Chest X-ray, PA view. Patient: 62 years old, sex M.
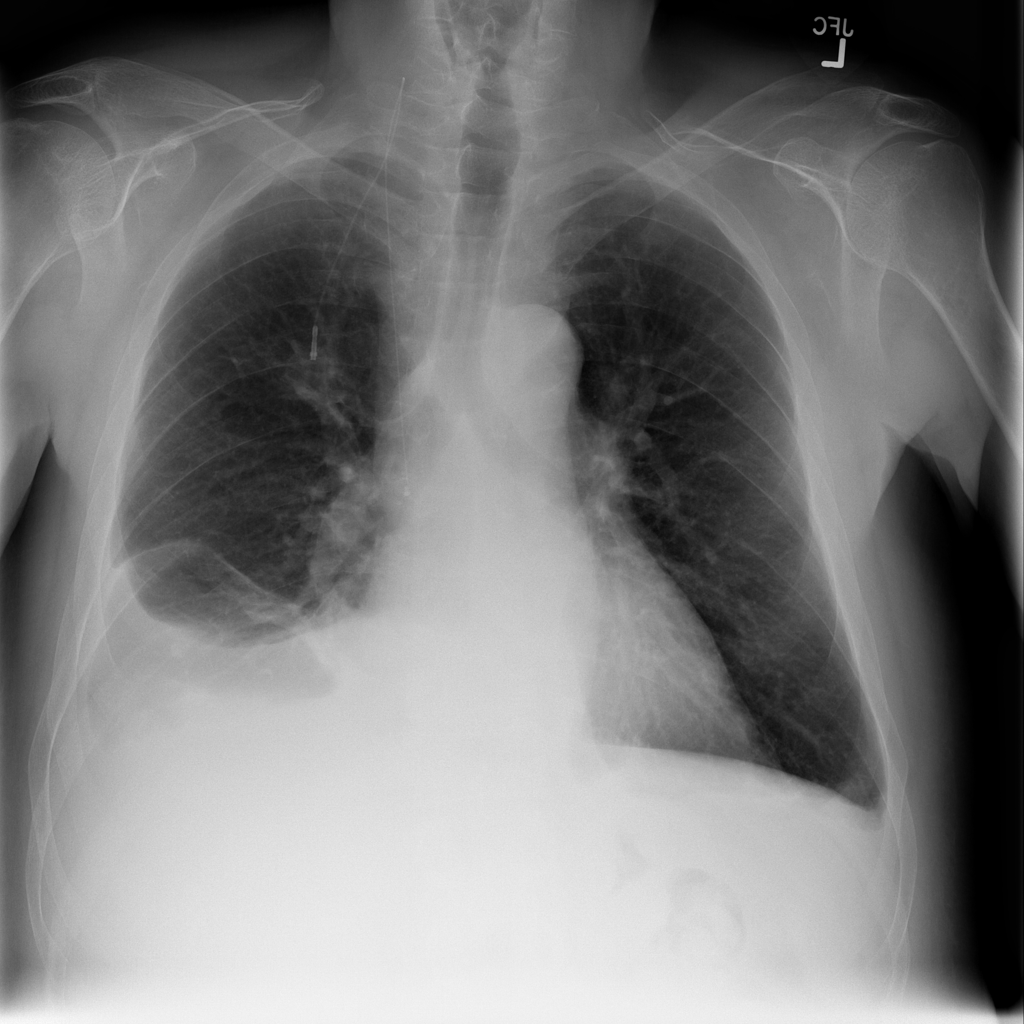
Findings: Atelectasis